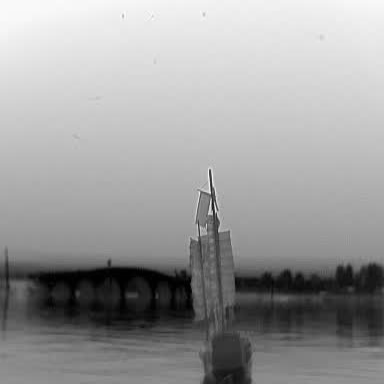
There is a sailboat in the infrared image.